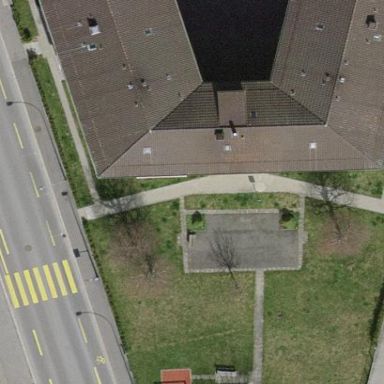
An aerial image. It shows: Apartment building with flat roof.